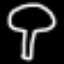
Label: mushroom